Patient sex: M
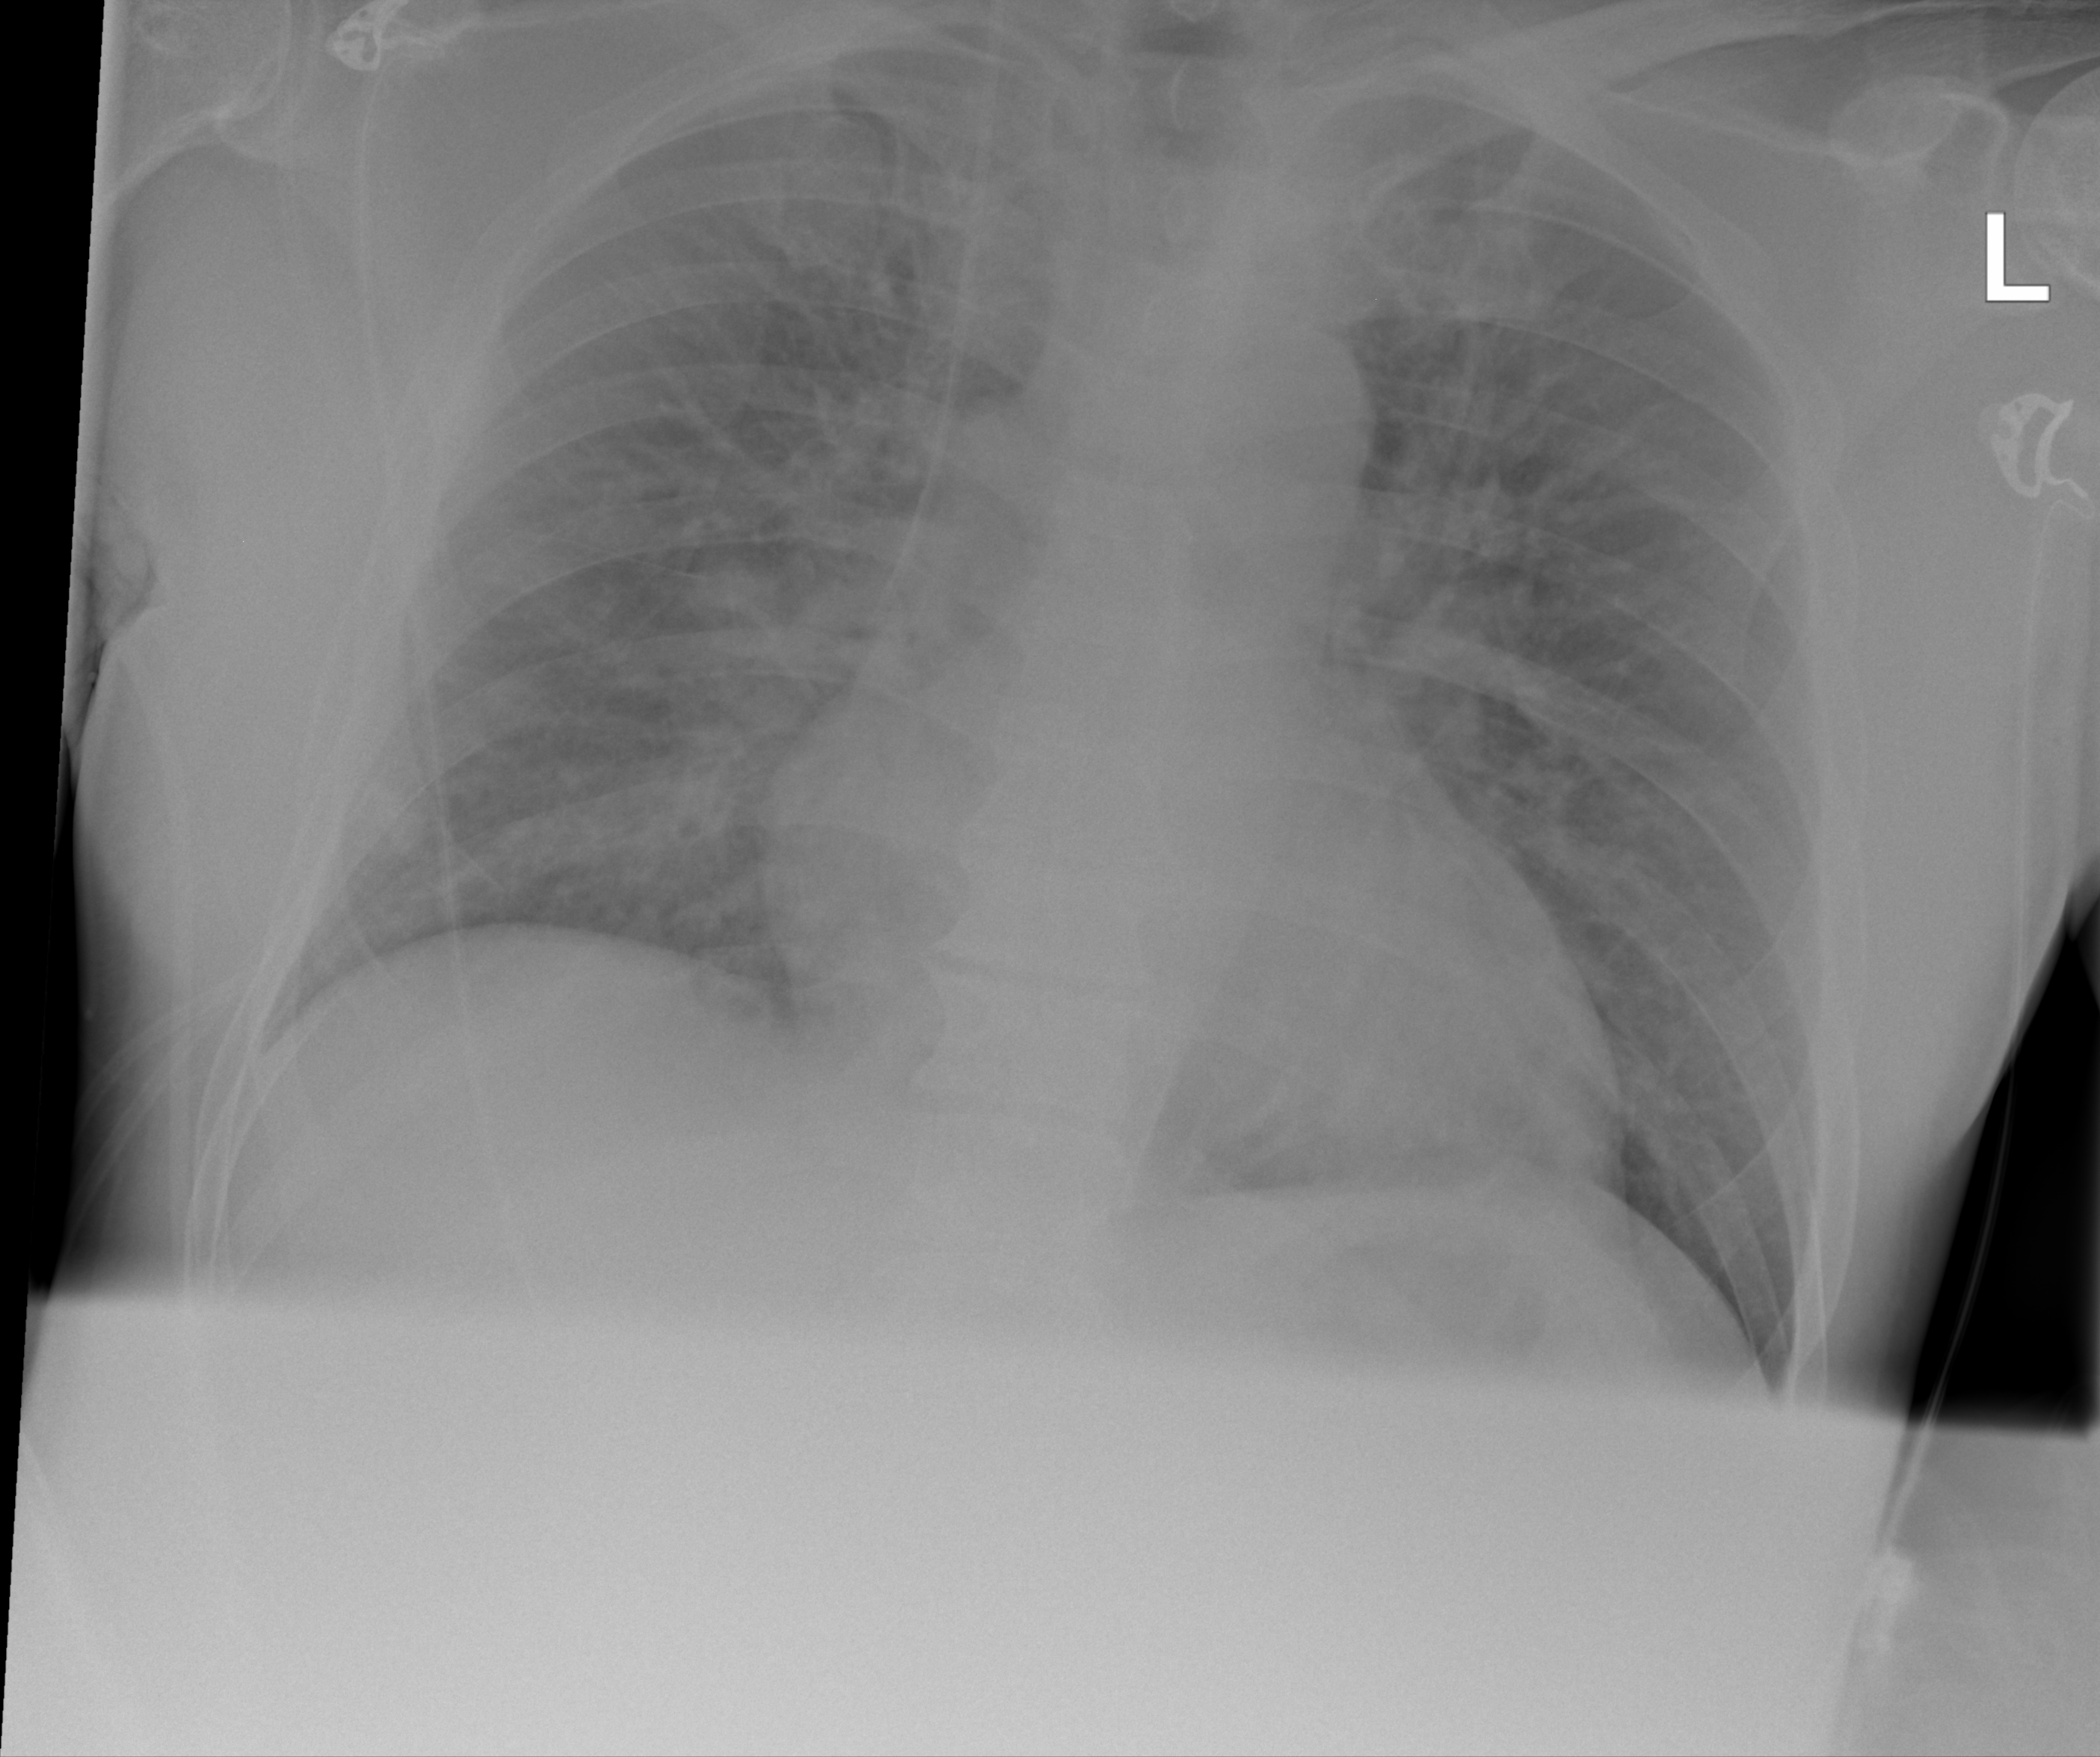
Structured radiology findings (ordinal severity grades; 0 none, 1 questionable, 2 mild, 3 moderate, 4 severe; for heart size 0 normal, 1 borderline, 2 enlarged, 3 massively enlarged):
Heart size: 2
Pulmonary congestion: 2
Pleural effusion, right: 0
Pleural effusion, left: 0
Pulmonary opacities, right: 1
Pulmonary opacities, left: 1
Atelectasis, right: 0
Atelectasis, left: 0